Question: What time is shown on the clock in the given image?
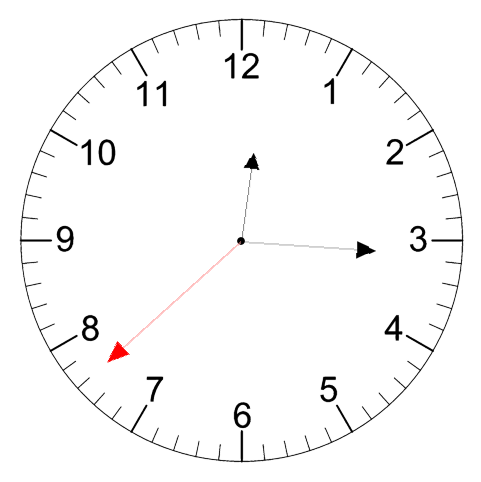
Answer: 12:15:38